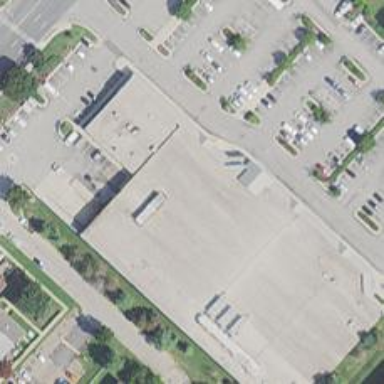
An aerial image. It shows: Post office.